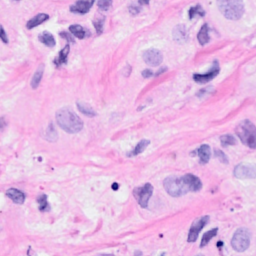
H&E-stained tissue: Breast